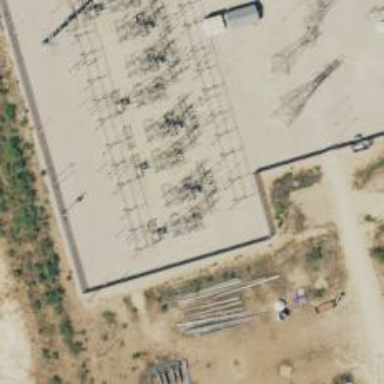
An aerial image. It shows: Switch used for power control.